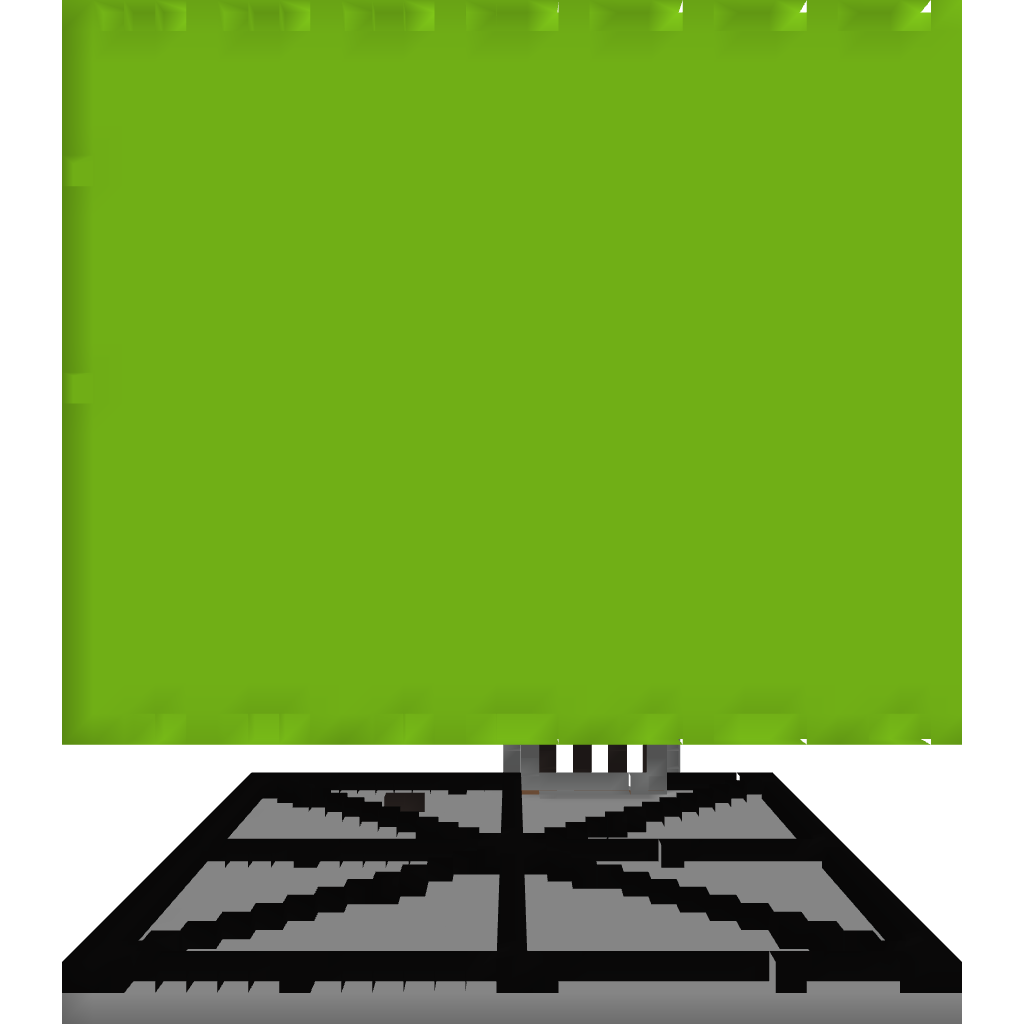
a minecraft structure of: Automatic Melon Farm